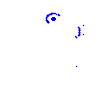
Particle: electron